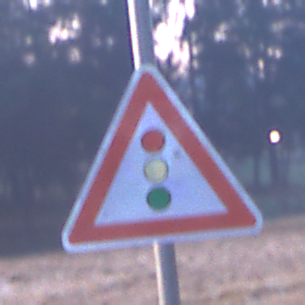
Verkehrszeichen: Lichtzeichenanlage
Umgebung: Outdoor, Nature
Tageszeit: SunriseSunset
Wetter: Clear
Licht: Natural
Jahreszeit: NotSpecified
Kontrast: LowContrast